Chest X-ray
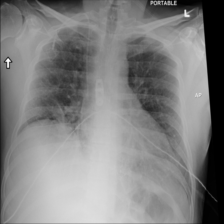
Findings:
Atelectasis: positive
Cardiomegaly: negative
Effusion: negative
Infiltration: negative
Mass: negative
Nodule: negative
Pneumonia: negative
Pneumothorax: negative
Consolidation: negative
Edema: negative
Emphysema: negative
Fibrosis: negative
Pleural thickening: negative
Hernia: negative